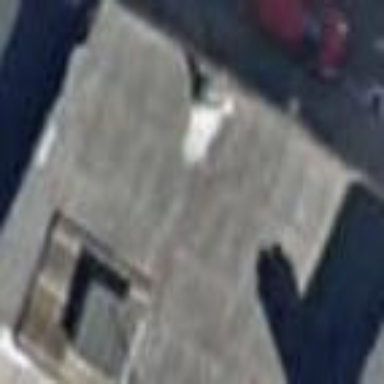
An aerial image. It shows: Garage.